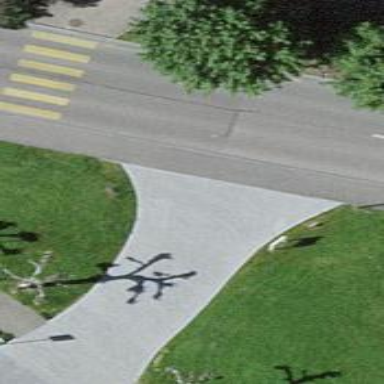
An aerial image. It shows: Service road with concrete surface.